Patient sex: F
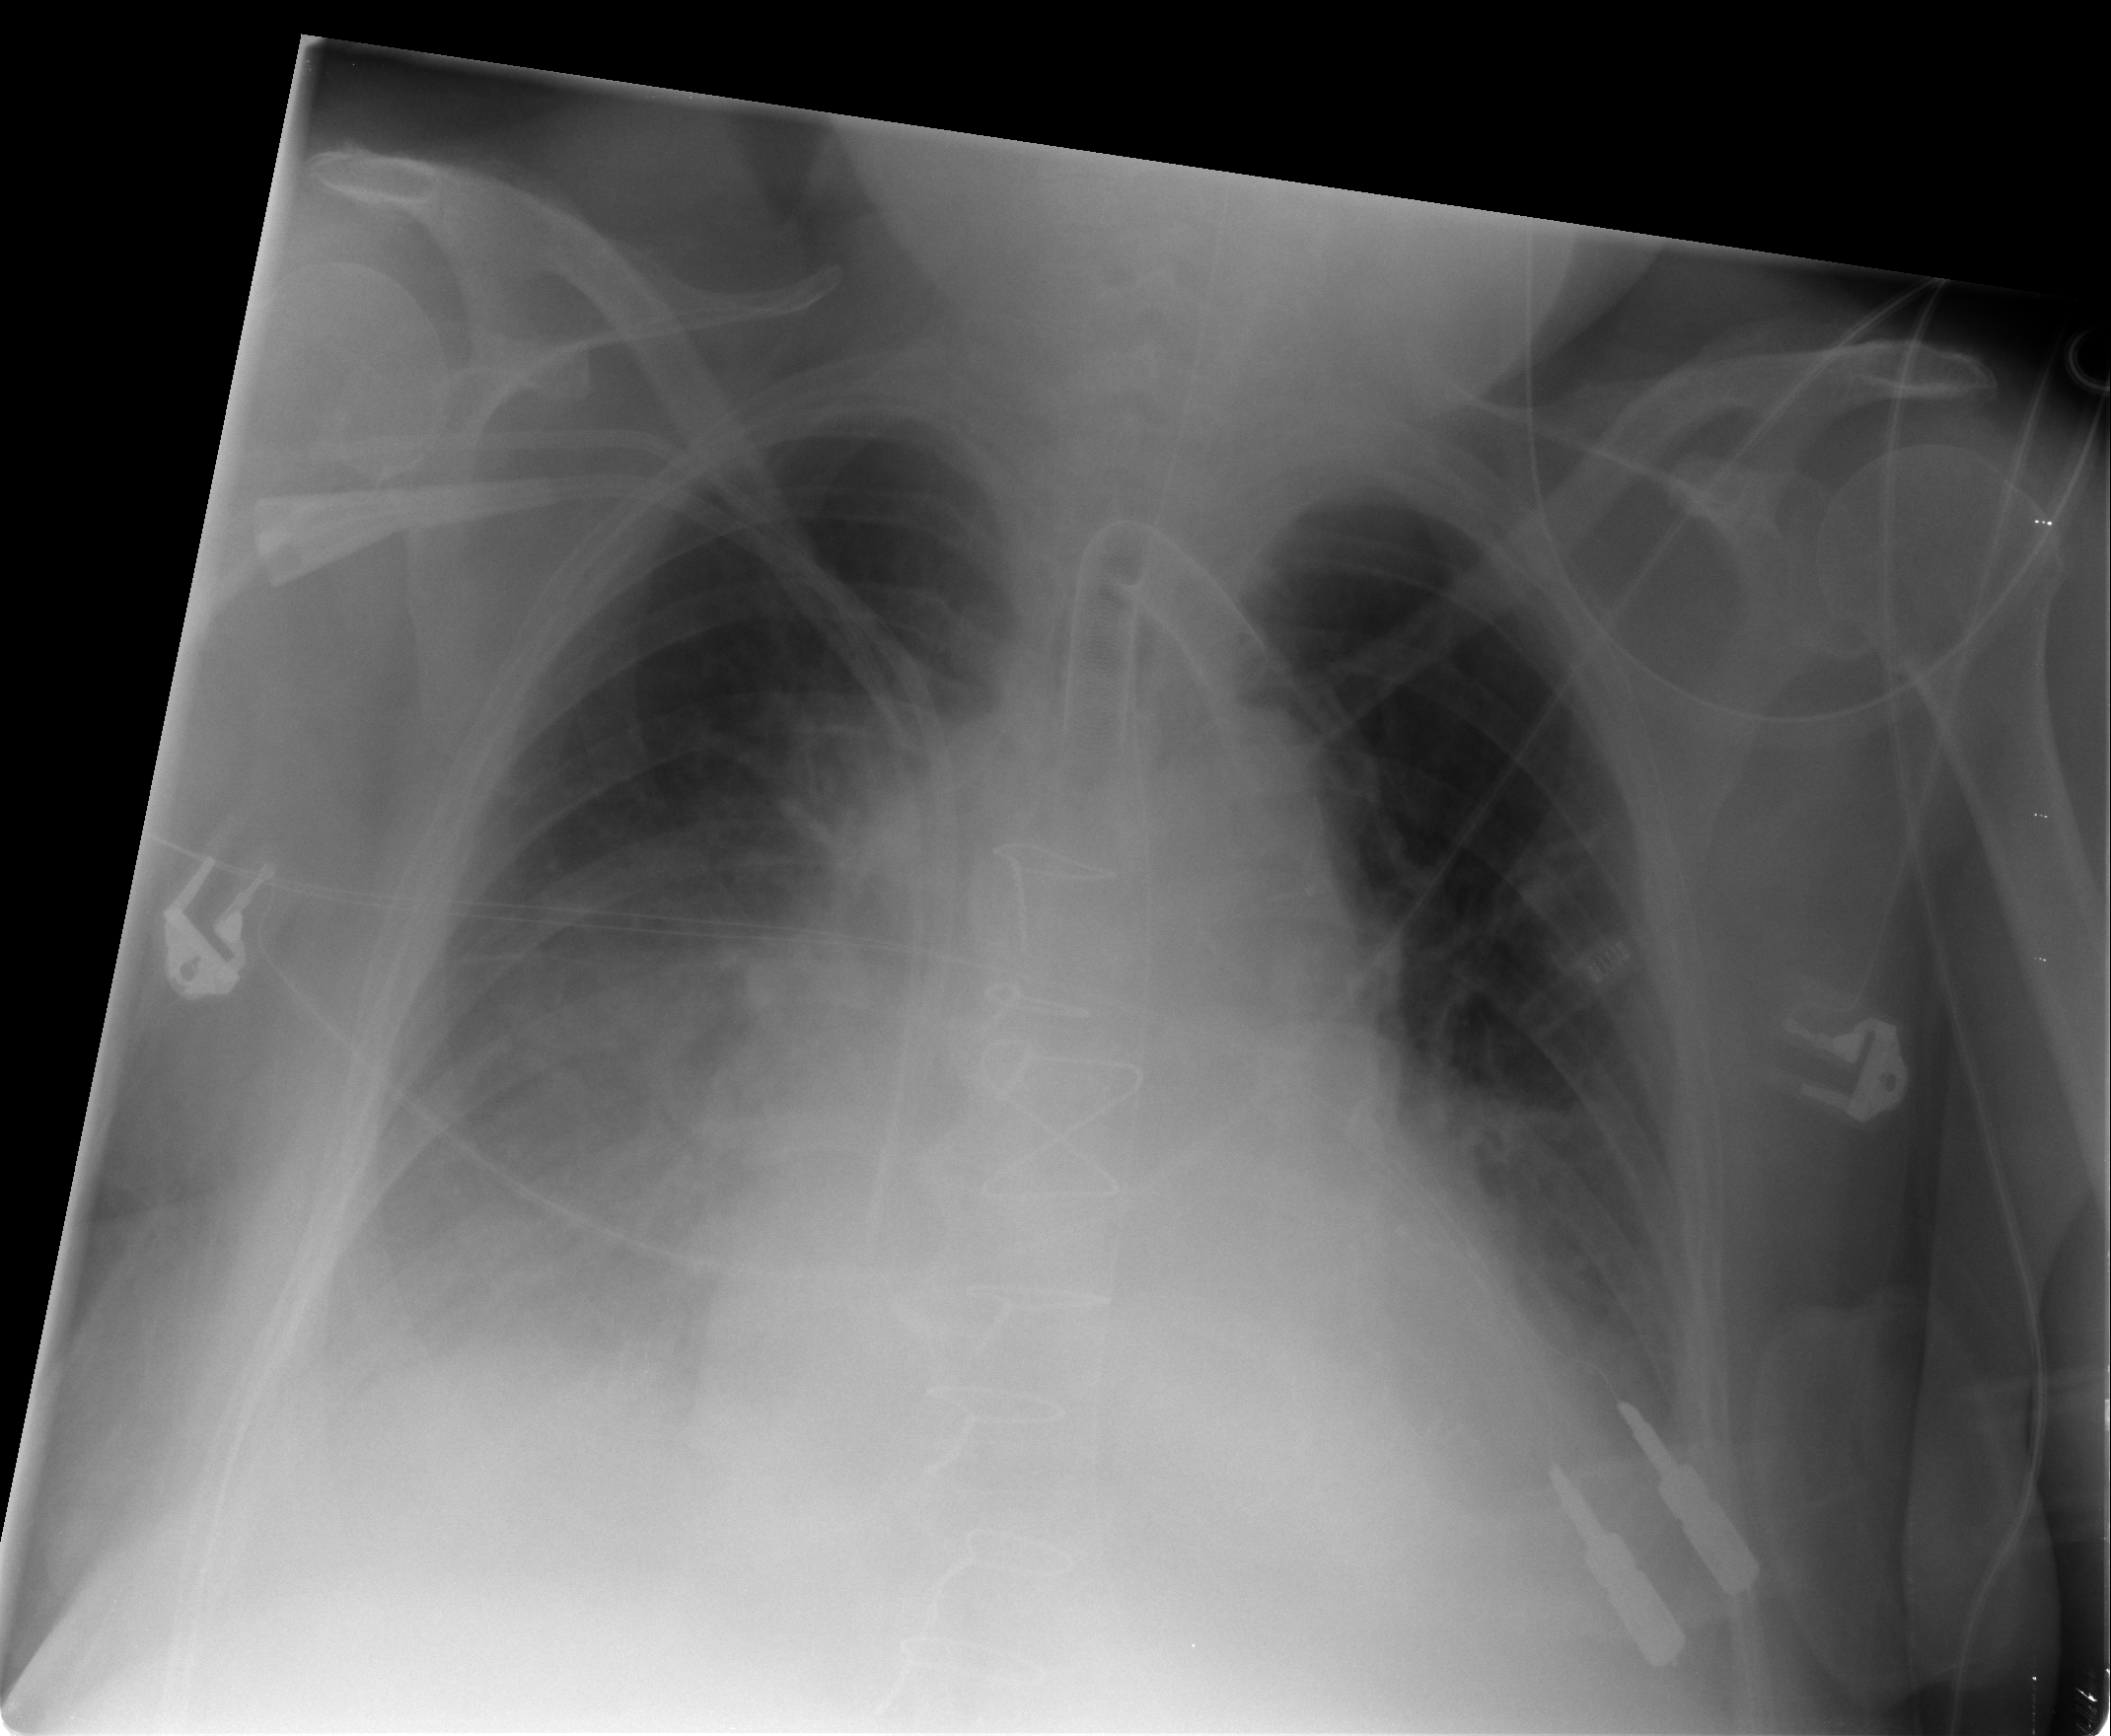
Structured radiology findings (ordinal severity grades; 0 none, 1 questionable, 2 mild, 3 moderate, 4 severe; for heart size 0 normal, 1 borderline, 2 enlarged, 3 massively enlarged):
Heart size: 2
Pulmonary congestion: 0
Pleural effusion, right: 2
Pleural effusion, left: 2
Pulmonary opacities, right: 1
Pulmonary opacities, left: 0
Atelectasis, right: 2
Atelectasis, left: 2